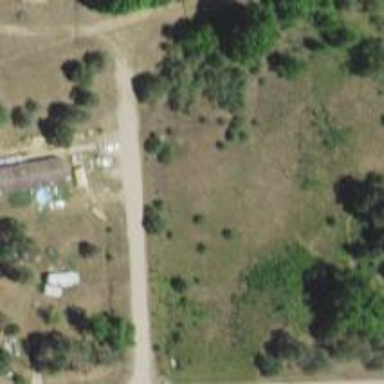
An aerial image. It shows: Driveway.